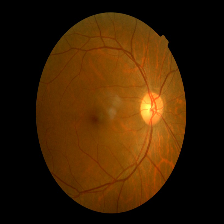
Diabetic retinopathy grade: Mild